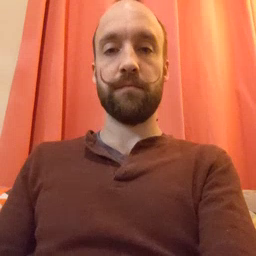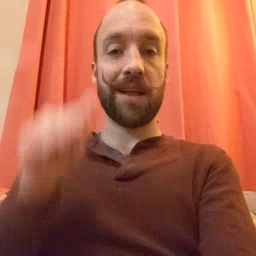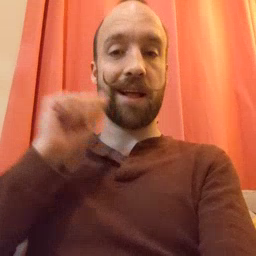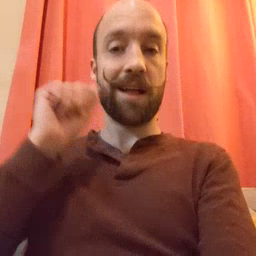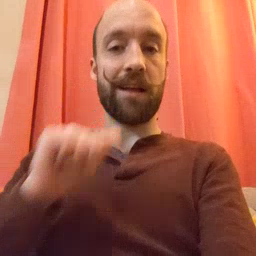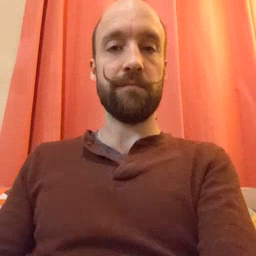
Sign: aunt